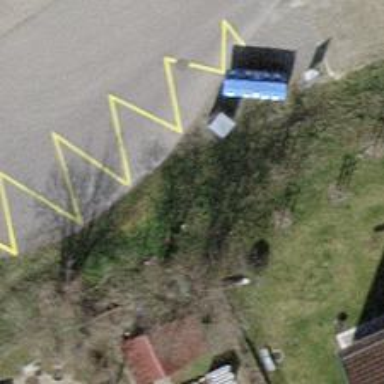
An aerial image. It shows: Recycling container for recycling.